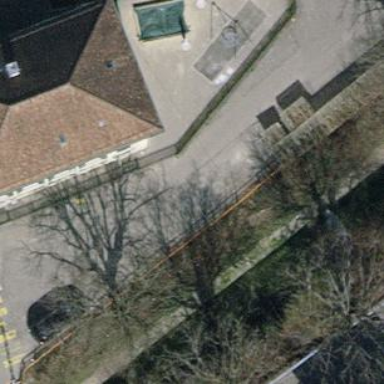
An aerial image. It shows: Building with bicycle parking facilities.